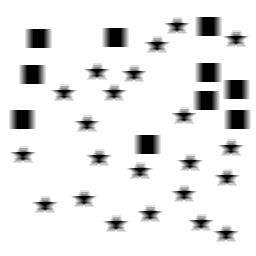
Squares: 10
Triangles: 0
Stars: 22
Total shapes: 32